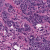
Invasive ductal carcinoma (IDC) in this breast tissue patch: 1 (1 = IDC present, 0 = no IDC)